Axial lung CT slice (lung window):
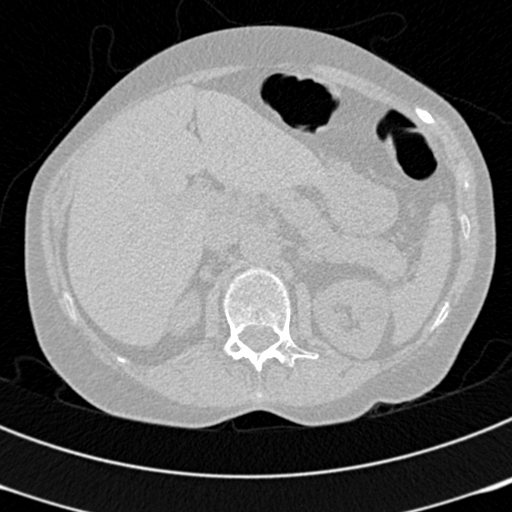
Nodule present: no